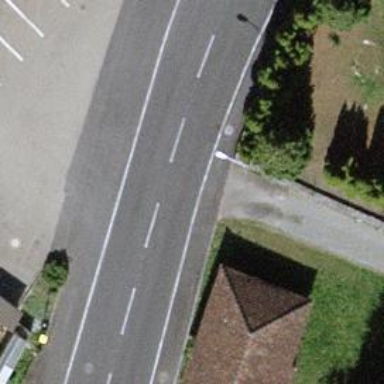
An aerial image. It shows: Secondary road with separate sidewalks.